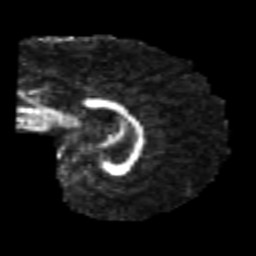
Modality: FA
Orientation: sagittal
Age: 21
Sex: female
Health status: healthy
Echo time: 0.074 s